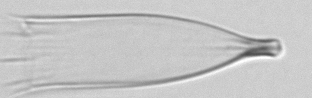
Label: Favella